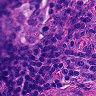
Metastatic tissue present: no